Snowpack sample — Buffalo Mountain, Silverthorne, Colorado, USA (2/22/26, 2:02 PM MST)
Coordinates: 39.622, -106.113
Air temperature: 33 °F
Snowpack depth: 63 cm
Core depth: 10 cm
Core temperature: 30.2 °F
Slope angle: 11°, slope face: 116°
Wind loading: low
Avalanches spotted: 0
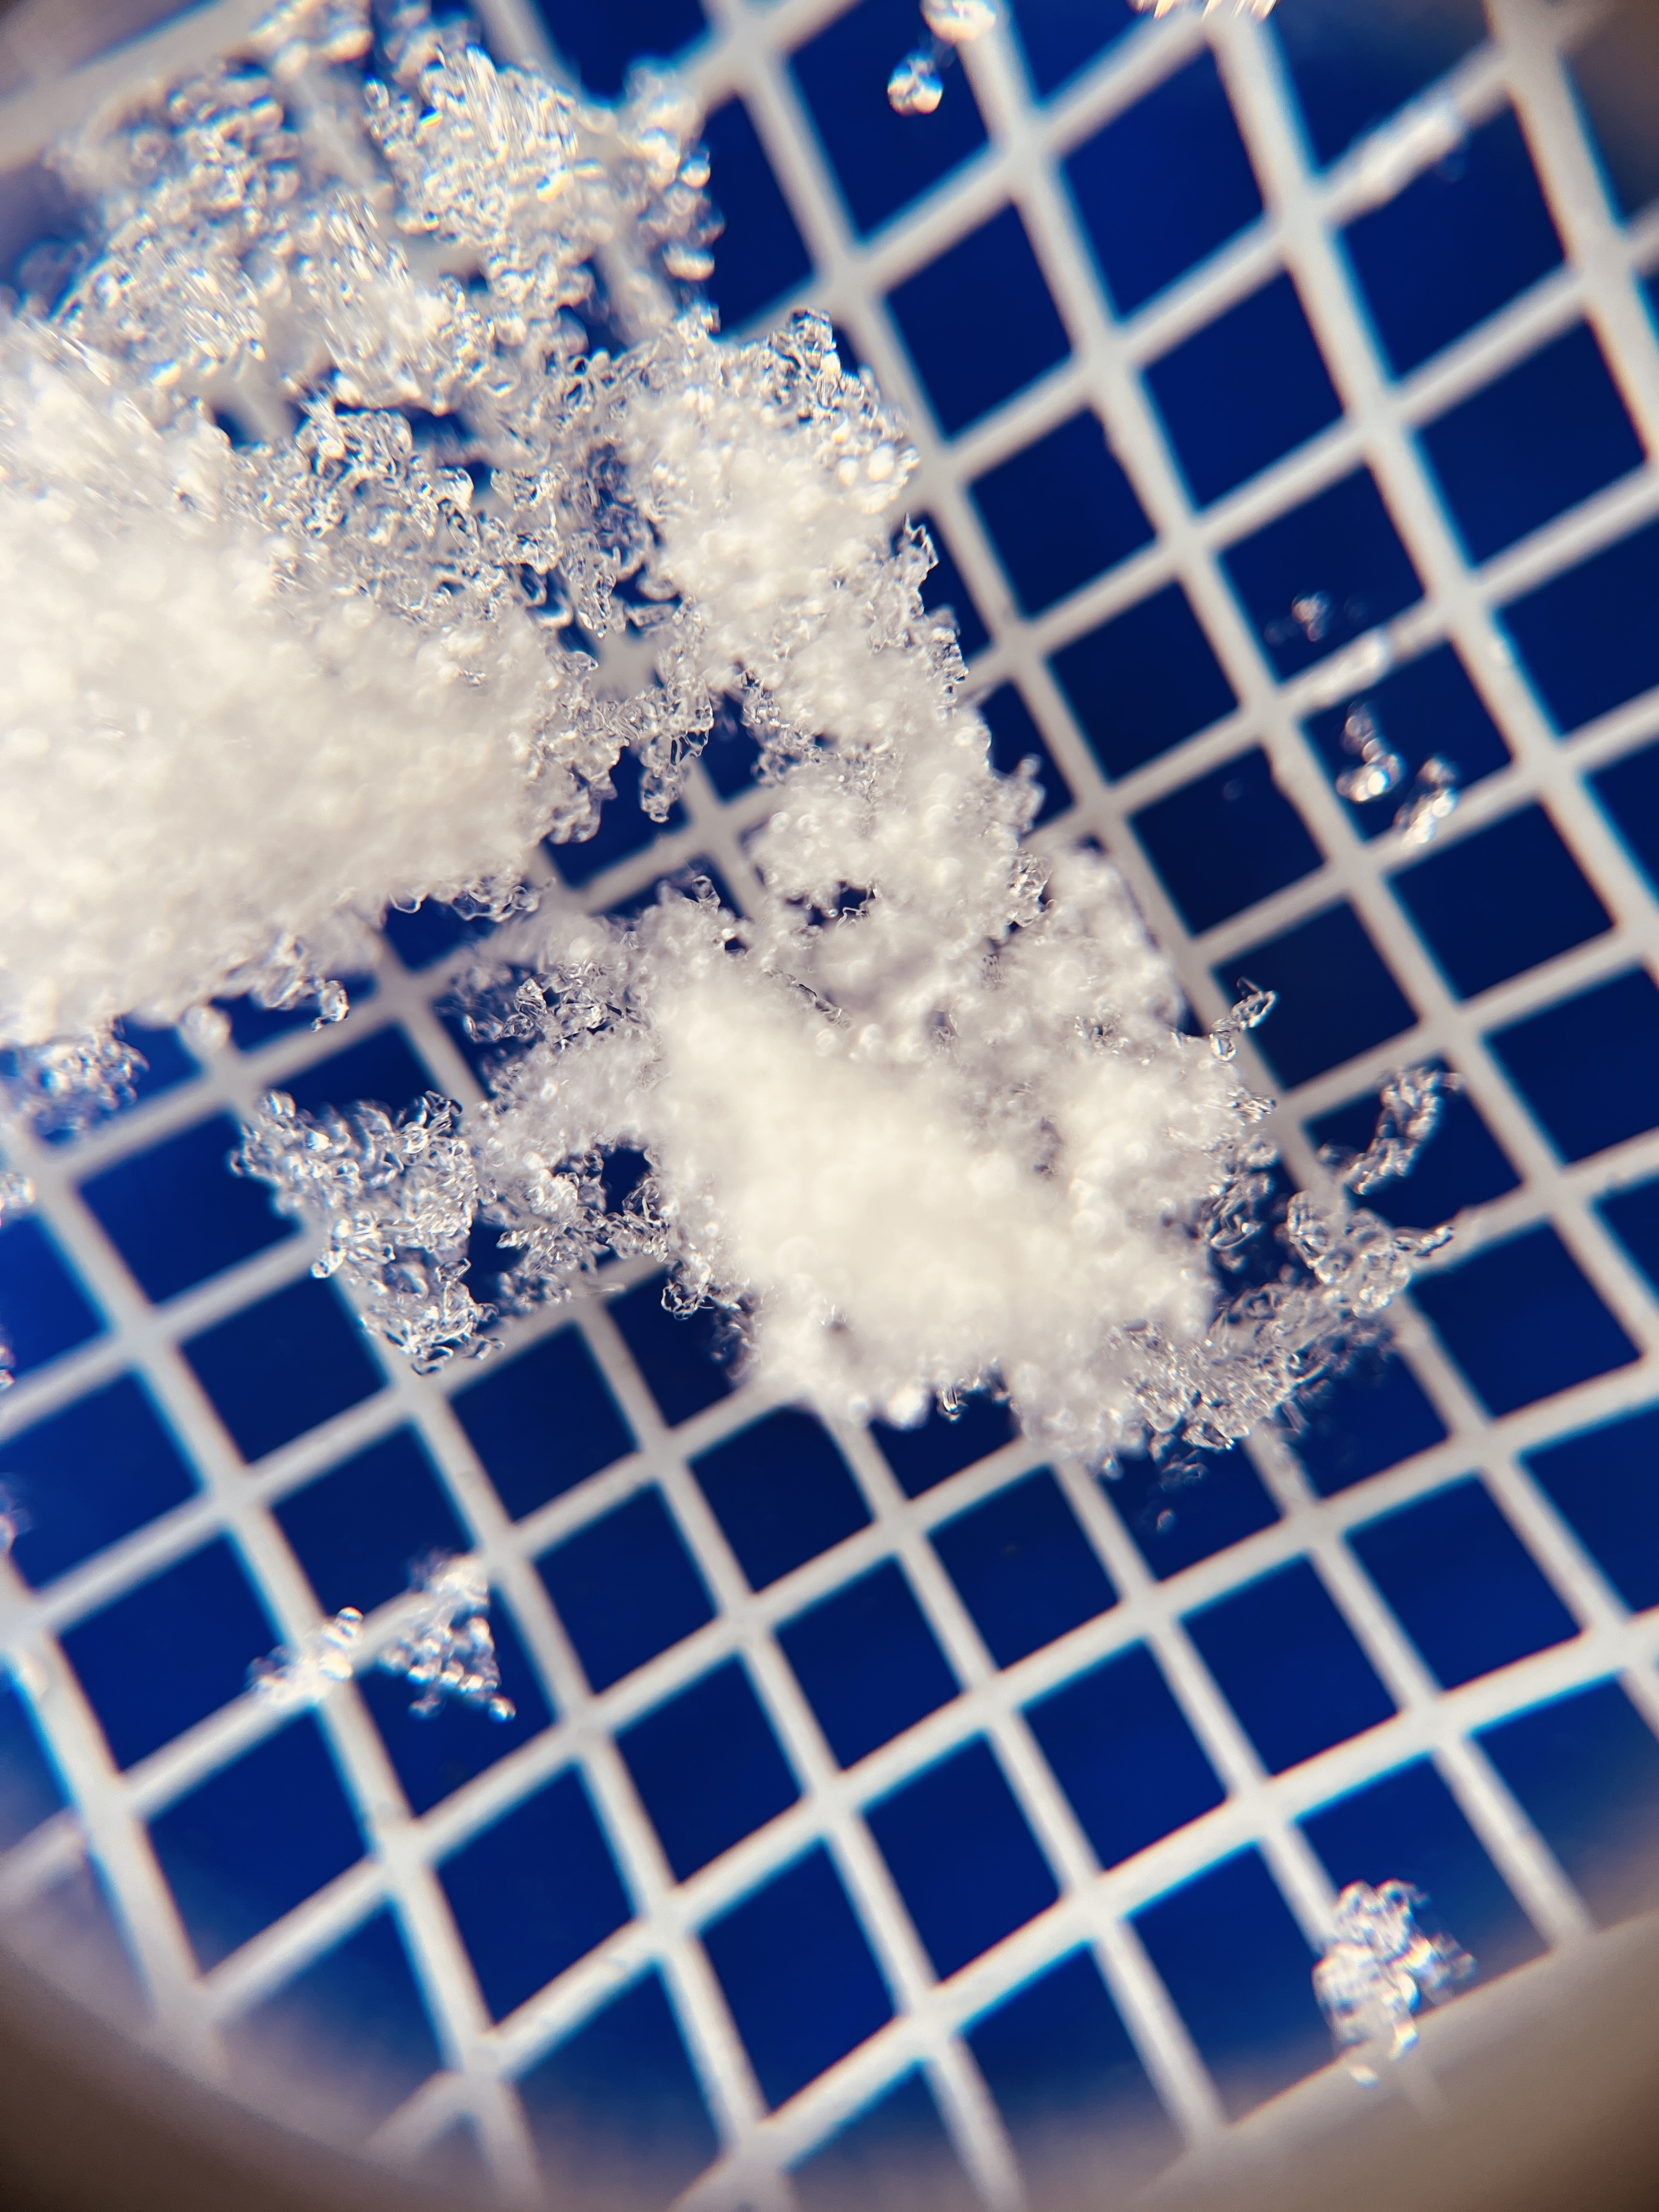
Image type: magnified_profile
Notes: In a firebreak similar to site 1, minimal wind loading with no spotted avalanches (not many faces in view though)